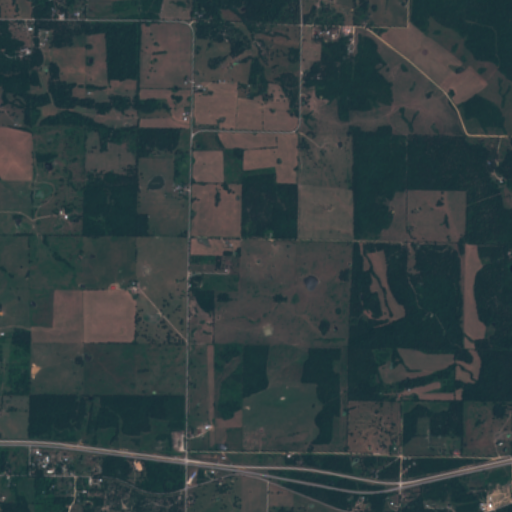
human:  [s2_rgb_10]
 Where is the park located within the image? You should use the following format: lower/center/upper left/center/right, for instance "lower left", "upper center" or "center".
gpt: The park is located in the upper left of the image.
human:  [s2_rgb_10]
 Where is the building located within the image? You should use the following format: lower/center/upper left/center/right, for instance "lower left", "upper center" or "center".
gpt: There is no building in the image.